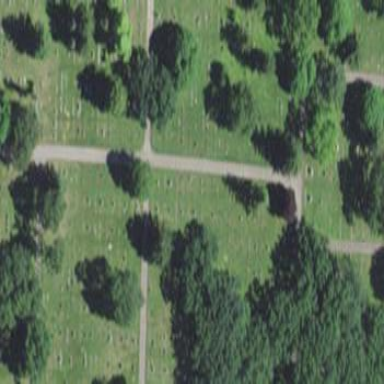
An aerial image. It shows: Cemetery.